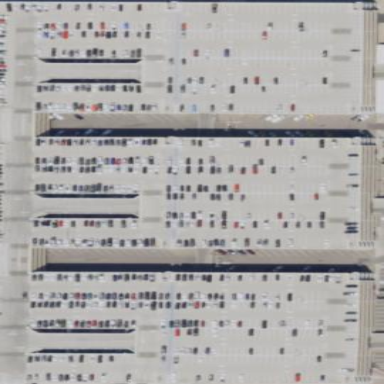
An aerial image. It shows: Multi-storey parking building.